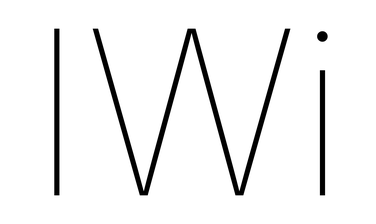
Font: Inter_Thin